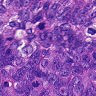
Metastatic tissue present: yes